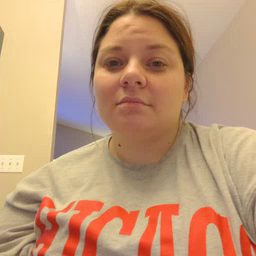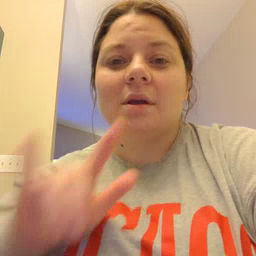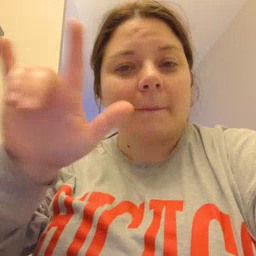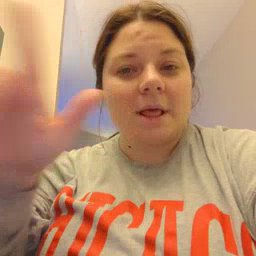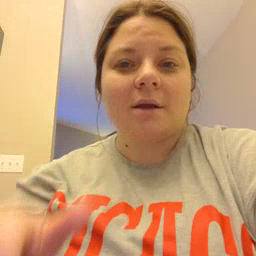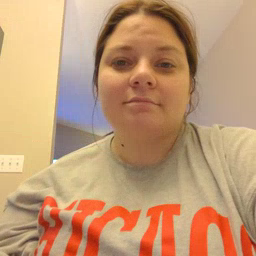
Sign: airplane